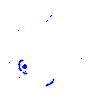
Particle: pion